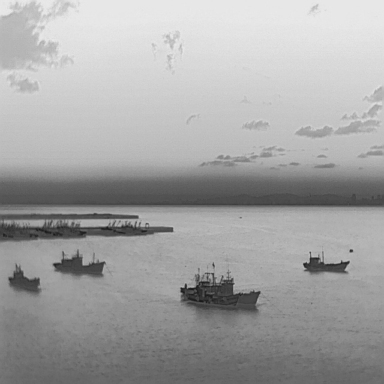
There are five bulk_carriers in the infrared image.